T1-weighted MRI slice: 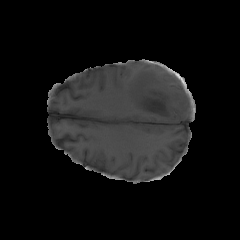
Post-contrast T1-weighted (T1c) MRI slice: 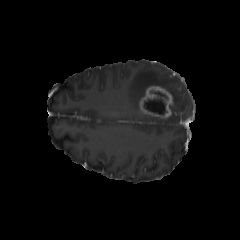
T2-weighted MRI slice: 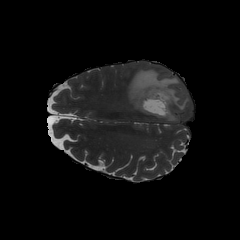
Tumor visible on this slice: yes